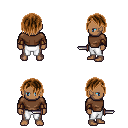
a pixel art fantasy rpg character, male body template, human, dark skin, brown long-sleeve shirt, white pants, brown bangs hairstyle, leather bracers, dagger, four views (front, back, left, right), 2x2 character sprite sheet, small pixel art, hard edges, no anti-aliasing